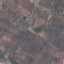
Label: PermanentCrop